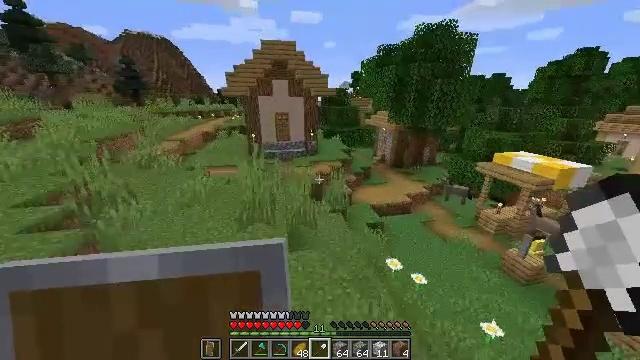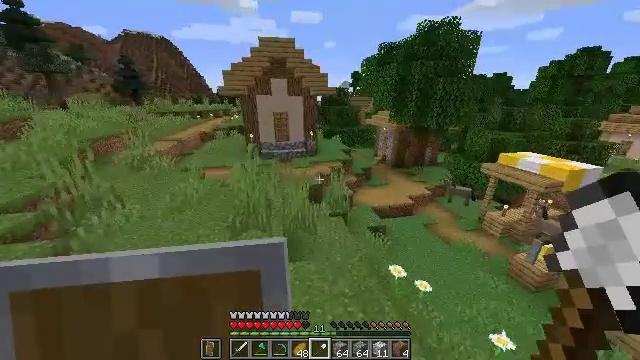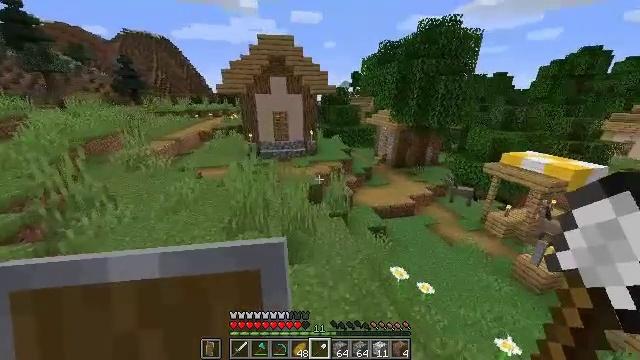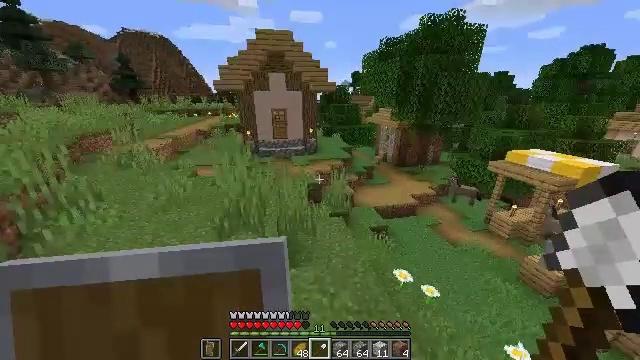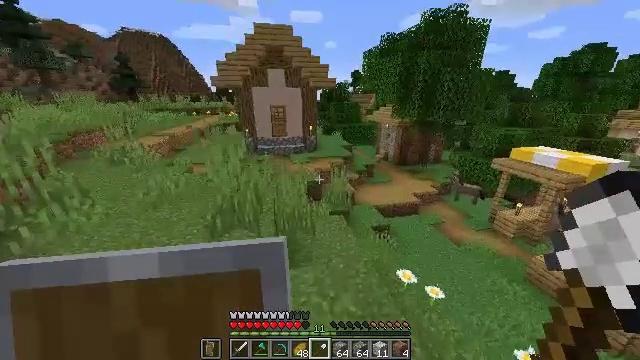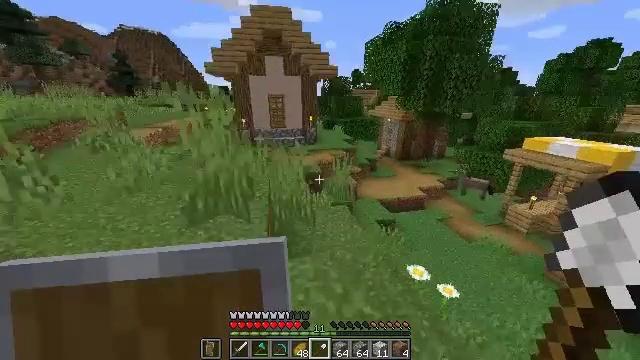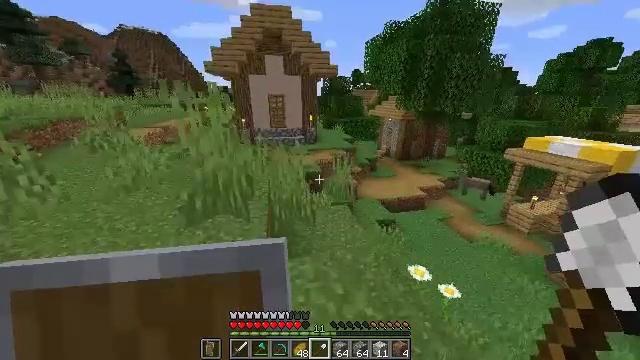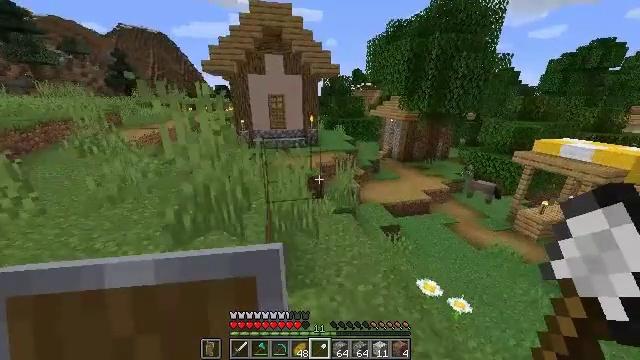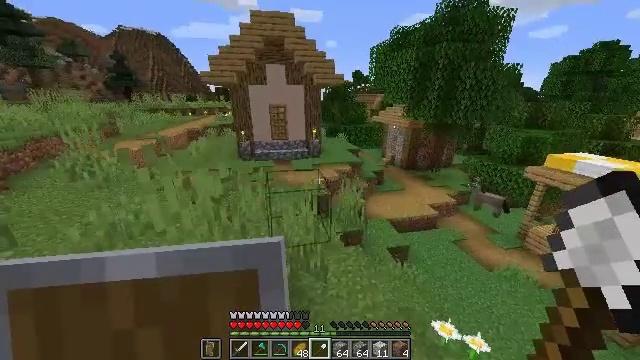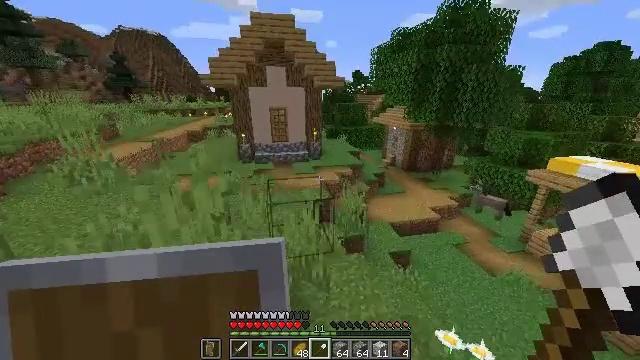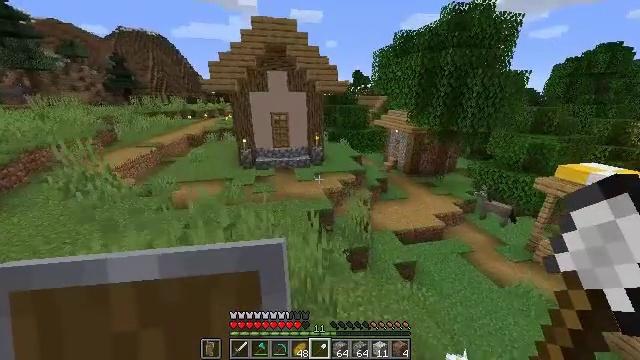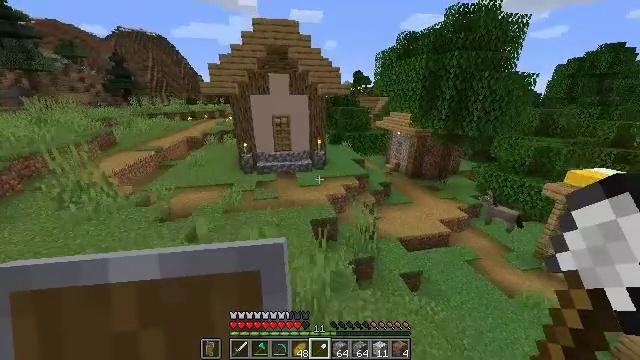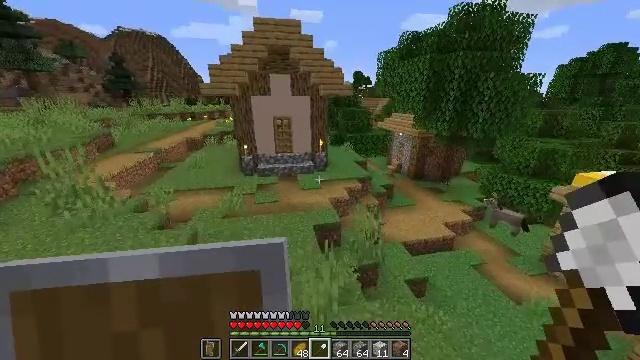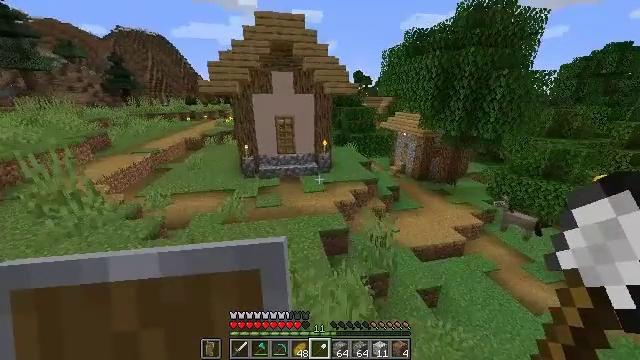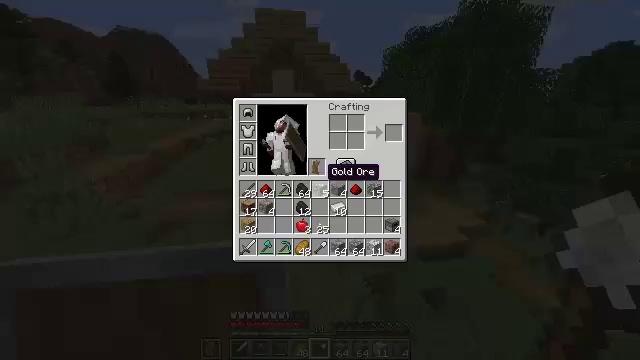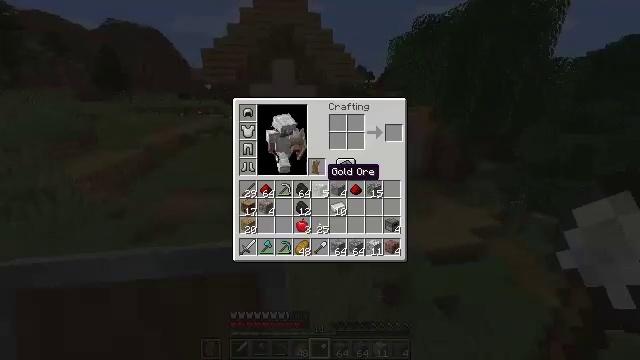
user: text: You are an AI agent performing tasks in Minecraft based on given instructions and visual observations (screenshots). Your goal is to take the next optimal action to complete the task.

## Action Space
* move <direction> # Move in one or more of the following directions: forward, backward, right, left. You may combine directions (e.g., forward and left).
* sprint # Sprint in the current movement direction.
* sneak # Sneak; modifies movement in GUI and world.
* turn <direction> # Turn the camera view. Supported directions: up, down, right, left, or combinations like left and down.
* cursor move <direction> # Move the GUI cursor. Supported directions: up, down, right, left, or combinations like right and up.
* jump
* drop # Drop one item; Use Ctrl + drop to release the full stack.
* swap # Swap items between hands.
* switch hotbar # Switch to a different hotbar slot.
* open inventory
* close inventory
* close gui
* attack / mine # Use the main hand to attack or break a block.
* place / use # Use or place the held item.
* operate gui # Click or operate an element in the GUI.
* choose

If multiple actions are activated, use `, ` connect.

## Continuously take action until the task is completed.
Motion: motion action
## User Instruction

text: Mine the blast furnace.
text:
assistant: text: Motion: move forward, sprint, jump
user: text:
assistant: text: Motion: move forward, jump
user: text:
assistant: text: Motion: move forward, jump
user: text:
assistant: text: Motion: move forward and move left, jump
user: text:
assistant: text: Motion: move forward and move left, jump
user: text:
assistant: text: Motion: move forward and move left, jump
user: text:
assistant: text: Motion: move forward and move left, jump
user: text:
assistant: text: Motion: move forward and move left, jump
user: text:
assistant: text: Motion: move forward and move left, jump
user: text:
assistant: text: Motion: move forward and move left, jump
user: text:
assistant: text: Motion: move forward and move left, jump
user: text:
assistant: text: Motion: move forward and move left, jump
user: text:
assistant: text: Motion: move forward
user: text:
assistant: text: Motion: close inventory
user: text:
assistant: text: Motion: close inventory
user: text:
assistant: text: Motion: cursor move right and up, close inventory
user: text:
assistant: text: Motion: cursor move right and up, open gui
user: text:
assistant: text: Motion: no_op
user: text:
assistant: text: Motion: no_op
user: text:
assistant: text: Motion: no_op
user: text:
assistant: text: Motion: no_op
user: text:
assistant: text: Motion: no_op
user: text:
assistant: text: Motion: no_op
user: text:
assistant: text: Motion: no_op
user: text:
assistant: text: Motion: no_op
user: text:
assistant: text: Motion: no_op
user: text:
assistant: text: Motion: no_op
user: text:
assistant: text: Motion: no_op
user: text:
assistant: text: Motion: no_op
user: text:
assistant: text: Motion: no_op